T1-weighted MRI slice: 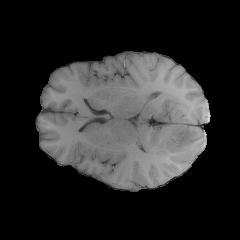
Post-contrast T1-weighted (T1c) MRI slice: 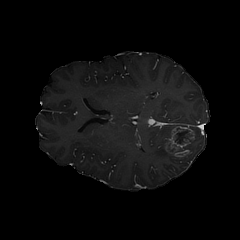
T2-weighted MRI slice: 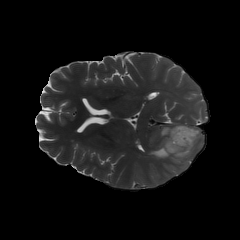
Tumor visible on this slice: yes